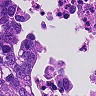
Metastatic tissue present: yes